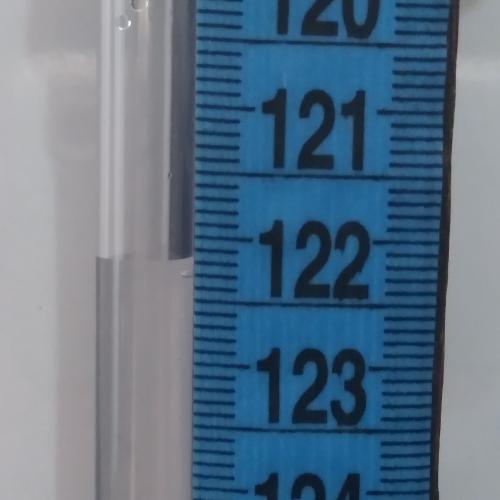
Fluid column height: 122.2 cm